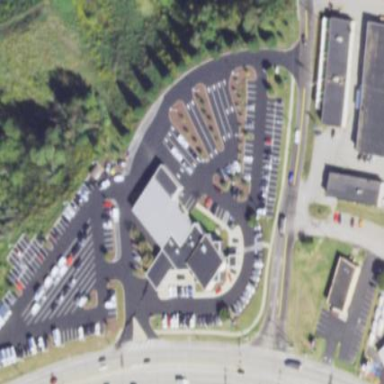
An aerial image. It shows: Commercial building housing car rental service.